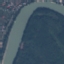
Land use / land cover: River